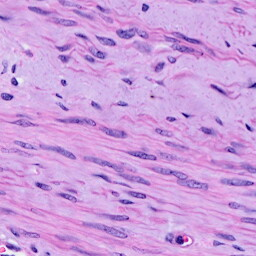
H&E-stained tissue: Cervix